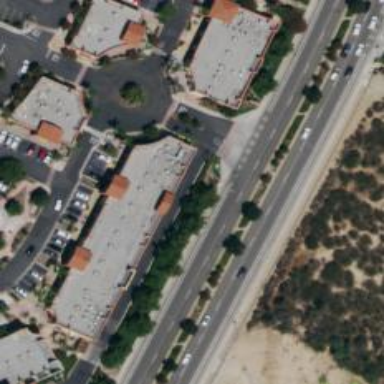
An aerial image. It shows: Retail building.